Question: I'm hiding the datalabels with 0 values by formatting it. It's working fine. But After formatting the tooltips with 0 valued data, when I hover in 0 valued part in pie chart, it show the whitebox as the mentioned in picture. I'm returning null as tooltip for 0 values.

here is the code:
'''
.directive('hcPie', function() {
var firstValue = 1;
return {
restrict: 'C',
replace: true,
template: '<div id="container" style="margin: 0 auto; width:70%; height: 60%;"></div>',
scope: {
item: '='
},
link: function(scope, element, attrs, filter) {
var chart = new Highcharts.Chart({
chart: {
renderTo: $(element).attr('id'),
backgroundColor: '#F8F8F8',
style: {
fontFamily: 'Verdana, Arial, sans-serif'
}
},
title: {
text: "",
},
plotOptions: {
pie: {
animation: false,
allowPointSelect: false,
dataLabels: {
enabled: true,
style: {
fontSize: '13px',
fontFamily: 'Verdana, Arial, sans-serif',
fontWeight: 'normal'
} ,
formatter:function() {
if(this.y != 0) {
return this.point.name + ':' + this.point.sizeText;
} else {
return null;
}
}
},
showInLegend: false
}
},
credits: {
enabled: false
},
tooltip: {
formatter:function() {
if(this.y != 0) {
return this.point.name + ':' + this.point.sizeText;
} else {
return null;
}
}
},
series: [{
type: 'pie',
data: [
{
name: 'Personal Files',
y: scope.item.personalUsage,
sizeText: scope.item.personalUsageSizeText
},
]
}]
});
}
}
'''
});
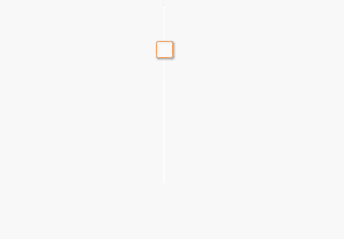
Answer: Figured it out. Returning 'false' instead of 'null' is working
'''
tooltip: {
formatter:function() {
if(this.y != 0) {
return this.point.name + ':' + this.point.sizeText;
} else {
return false;
}
}
}
'''